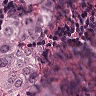
Metastatic tissue present: yes